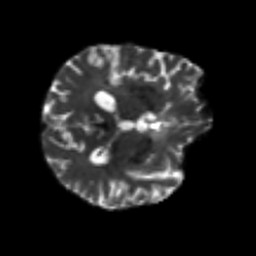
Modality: T2w
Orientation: axial
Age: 74
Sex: female
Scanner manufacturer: siemens
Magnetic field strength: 3 T
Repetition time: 7.3 s
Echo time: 0.087 s